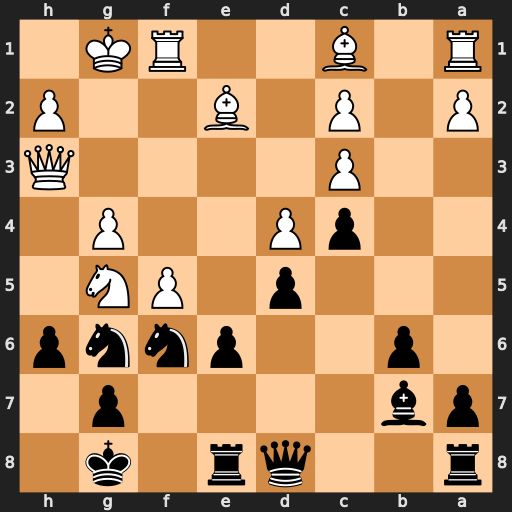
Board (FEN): r2qr1k1/pb4p1/1p2pnnp/3p1PN1/2pP2P1/2P4Q/P1P1B2P/R1B2RK1
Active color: b
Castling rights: -
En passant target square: -
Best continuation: exf5 gxf5 Rxe2